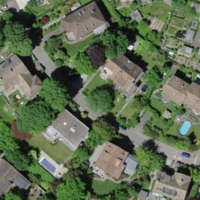
EUNIS habitat code: 55
Species observed at this site:
Chelidonium majus